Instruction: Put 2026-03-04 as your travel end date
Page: home
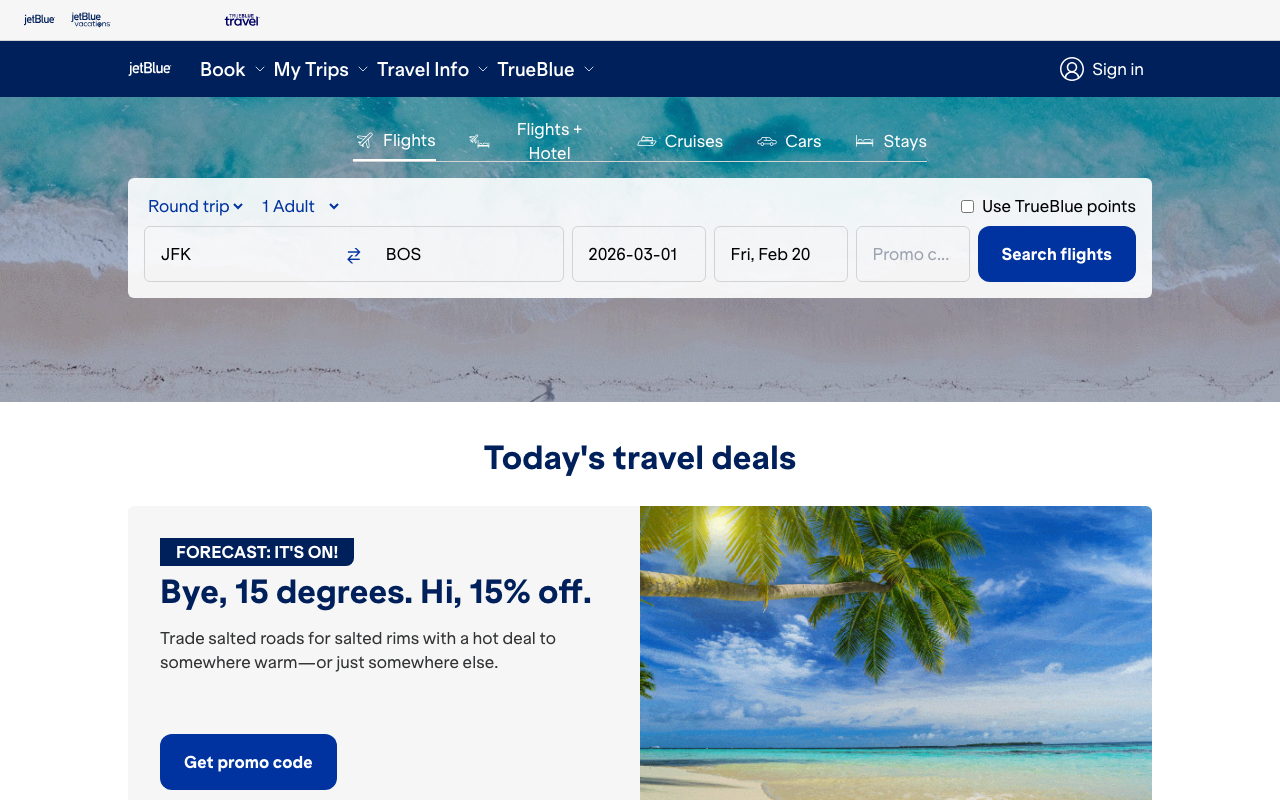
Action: type